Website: home-depot
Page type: review-order
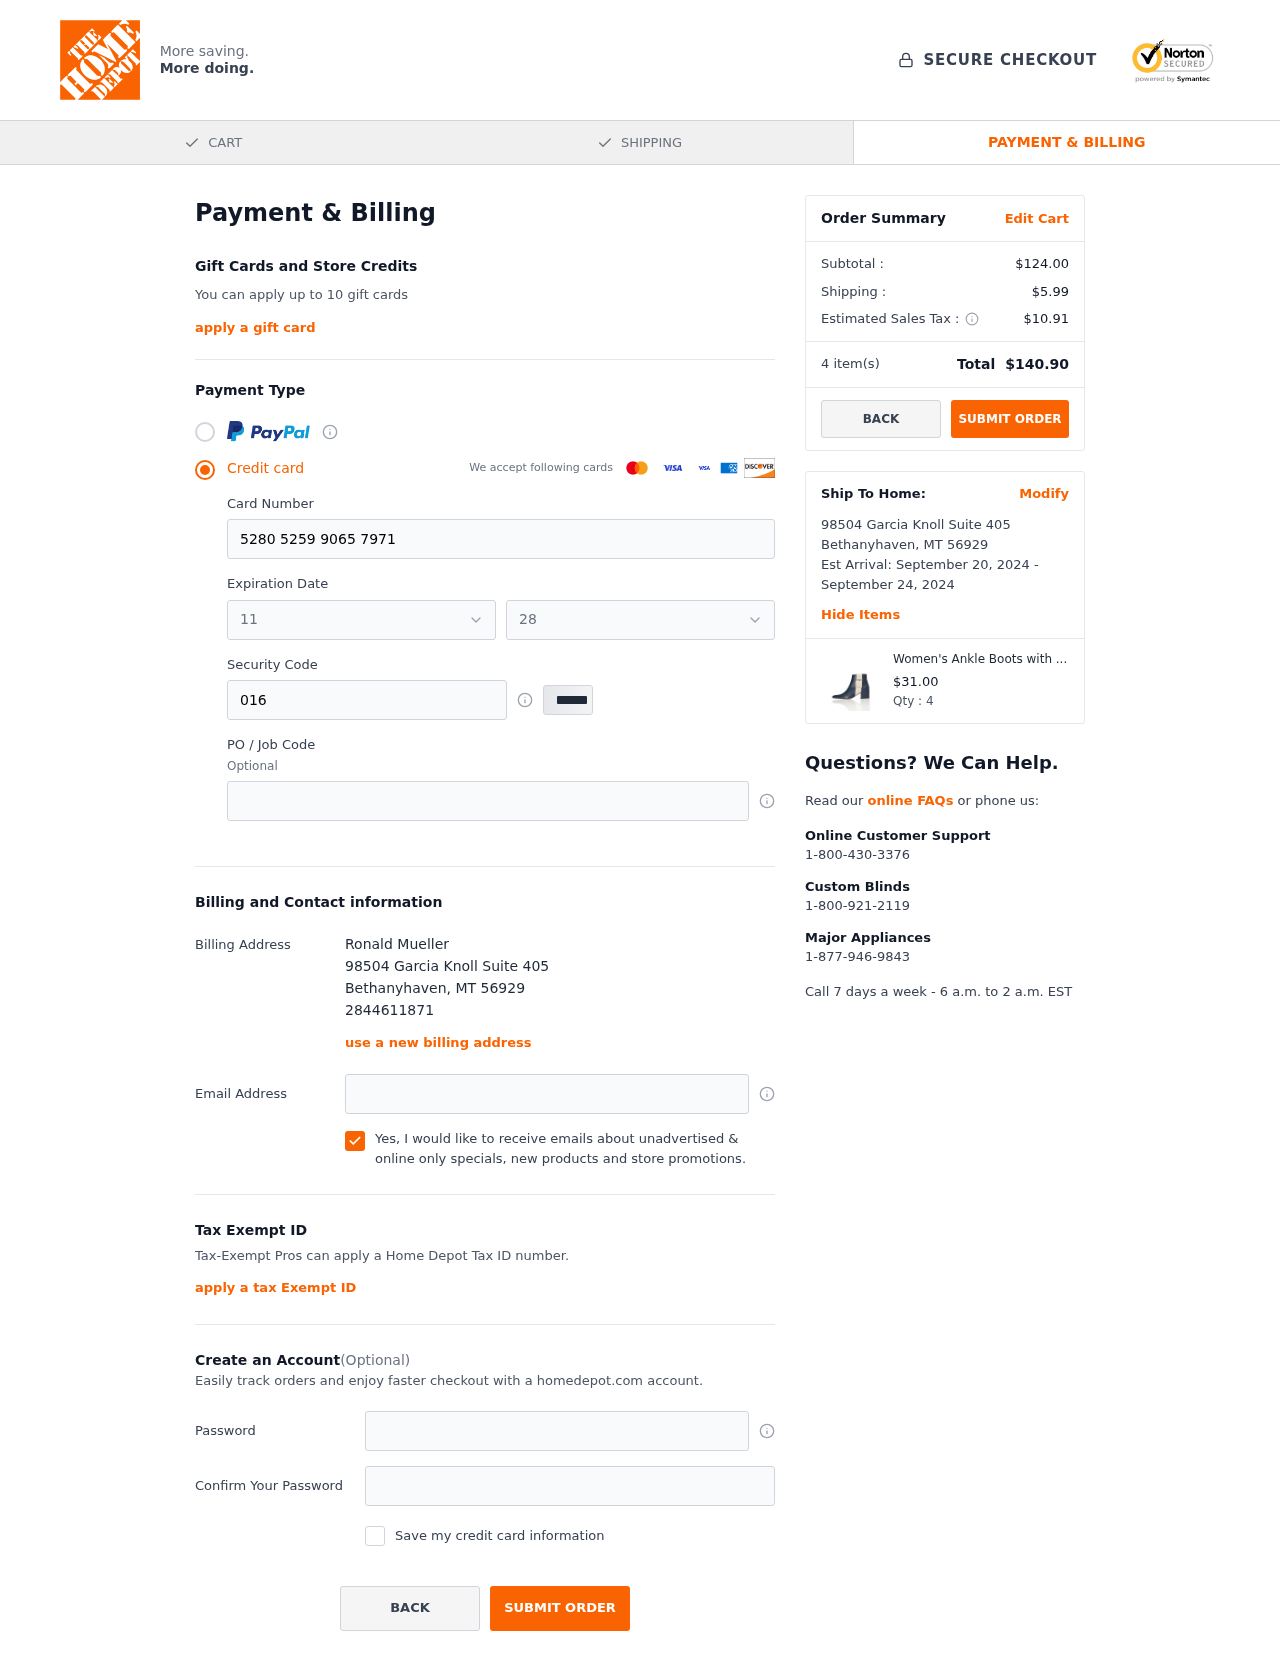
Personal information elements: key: PII_CARD_EXPIRY_MONTH
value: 11
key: PII_CARD_EXPIRY_YEAR
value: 28
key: PII_CITY
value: Bethanyhaven
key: PII_FULLNAME
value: Ronald Mueller
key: PII_PHONE
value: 2844611871
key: PII_POSTCODE
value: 56929
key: PII_STATE_ABBR
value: MT
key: PII_STREET
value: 98504 Garcia Knoll Suite 405
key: PII_CARD_NUMBER
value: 5280 5259 9065 7971
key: PII_CARD_CVV
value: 016
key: PII_EMAIL
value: ronald.mueller@hotmail.com
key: PII_POSTCODE_FULL
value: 56929
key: PII_POSTCODE_NUMERIC
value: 56929
Product elements: key: PRODUCT1_NAME
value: Women's Ankle Boots with Zips and Colour Block Straps
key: PRODUCT1_PRICE
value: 31
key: PRODUCT1_QUANTITY
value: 4
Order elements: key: ORDER_SUBTOTAL
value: $124.00
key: ORDER_SHIPPING_COST
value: $5.99
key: ORDER_TAX
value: $10.91
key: ORDER_NUM_ITEMS
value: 4
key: ORDER_TOTAL
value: $140.90
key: ORDER_SHIPPING_DATE
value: September 20, 2024
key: ORDER_DELIVERY_DATE
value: September 24, 2024